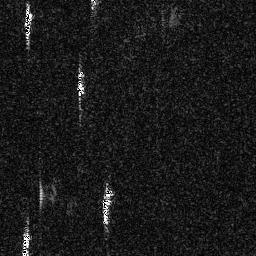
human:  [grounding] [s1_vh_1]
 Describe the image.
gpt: In the satellite image, there is  <ref>1 small ship </ref> <box>[[29, 26, 33, 36, 0]]</box> located at center,  <ref>1 small ship </ref> <box>[[8, 4, 12, 14, 0]]</box> located at top left,  <ref>1 small ship </ref> <box>[[39, 73, 43, 87, 0]]</box> located at bottom,  <ref>1 small ship </ref> <box>[[7, 89, 11, 99, 0]]</box> located at bottom left.